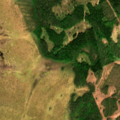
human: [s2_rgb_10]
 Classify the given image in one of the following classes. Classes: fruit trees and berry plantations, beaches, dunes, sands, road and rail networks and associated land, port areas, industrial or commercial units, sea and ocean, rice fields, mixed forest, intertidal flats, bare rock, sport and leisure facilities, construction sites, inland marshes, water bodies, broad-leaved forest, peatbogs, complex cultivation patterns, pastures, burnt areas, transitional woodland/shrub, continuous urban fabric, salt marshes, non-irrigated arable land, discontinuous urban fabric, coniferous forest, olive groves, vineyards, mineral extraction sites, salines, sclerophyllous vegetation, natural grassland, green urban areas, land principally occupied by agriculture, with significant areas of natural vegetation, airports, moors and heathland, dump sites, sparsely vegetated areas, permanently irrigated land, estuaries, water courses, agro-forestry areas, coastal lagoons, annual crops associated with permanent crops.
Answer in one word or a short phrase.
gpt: coniferous forest, mixed forest, peatbogs